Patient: sex F, age 76
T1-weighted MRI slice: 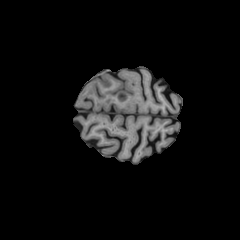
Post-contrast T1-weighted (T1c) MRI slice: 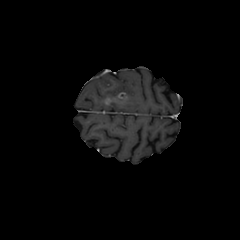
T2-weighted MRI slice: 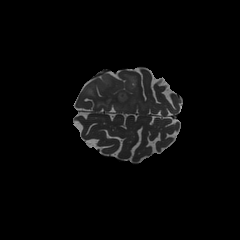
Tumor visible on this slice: yes
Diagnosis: Glioblastoma, IDH-wildtype
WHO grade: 4